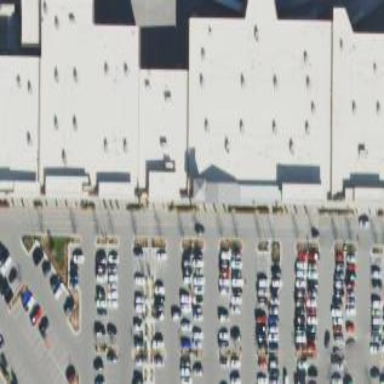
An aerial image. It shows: Department store building.